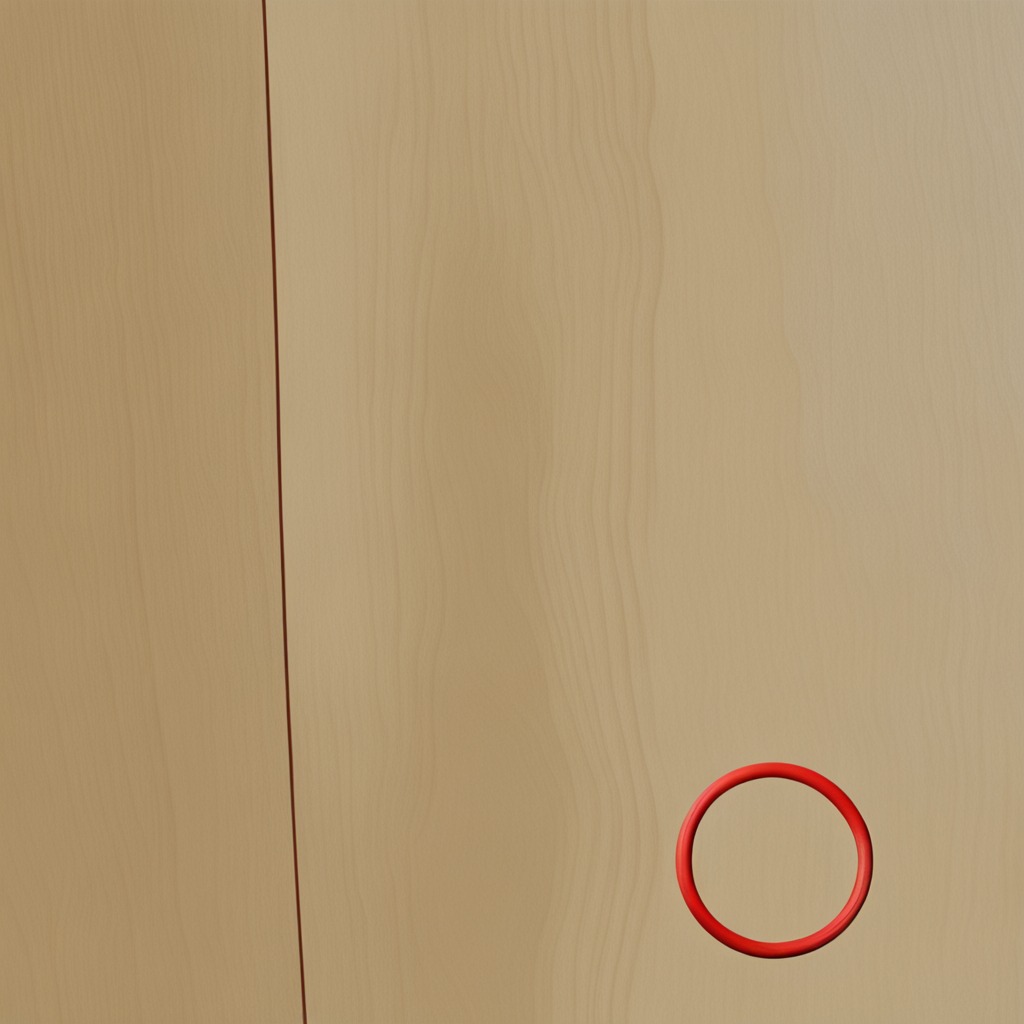
A rubber O-ring is lying on the plywood surface in the paint workshop lit by afternoon window light.